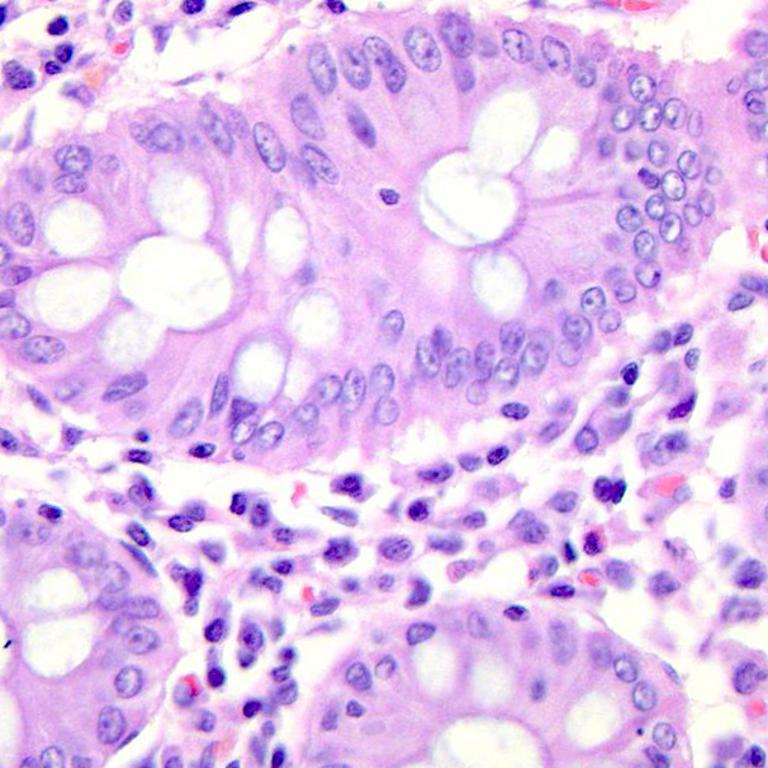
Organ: colon
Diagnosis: benign